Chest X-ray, PA view. Patient: 76 years old, sex F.
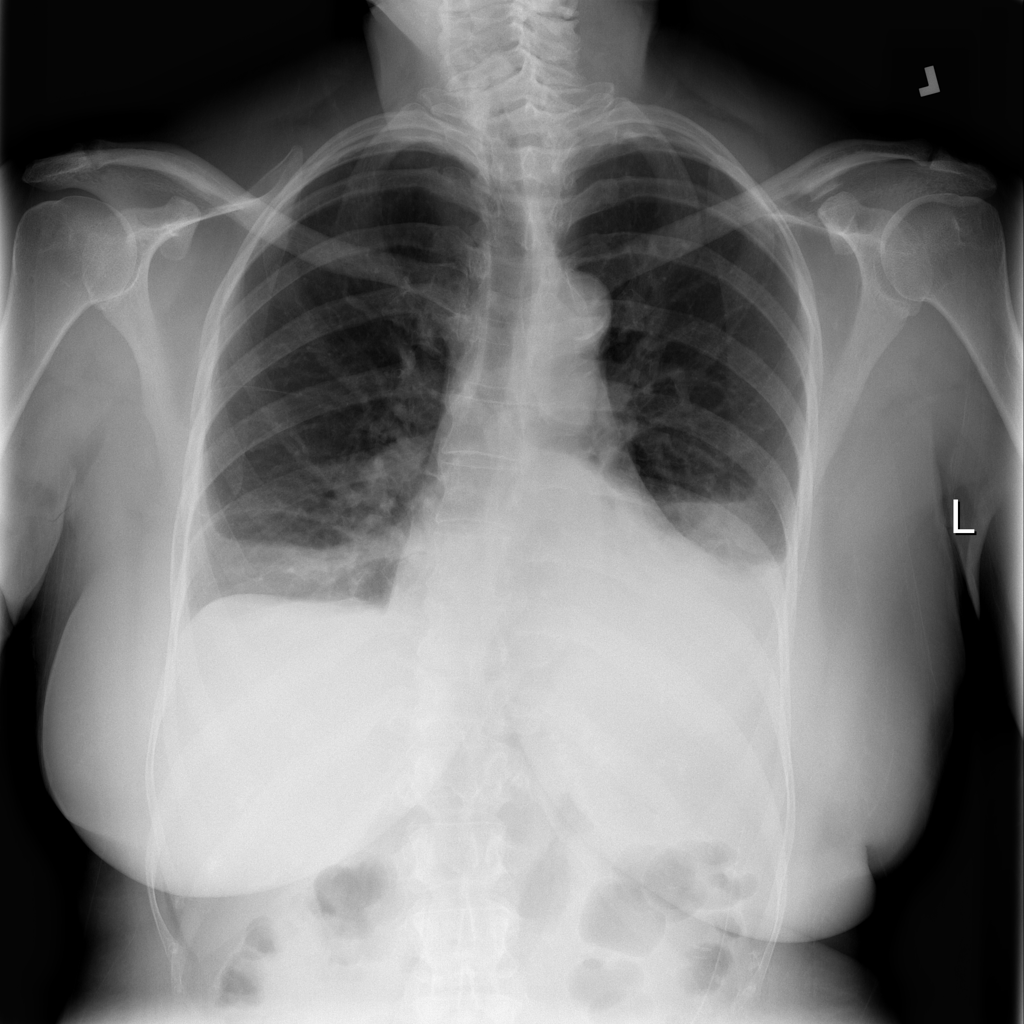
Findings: Effusion